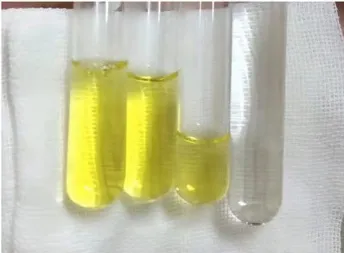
(B) The CSF aspired was yellowish and viscous compared with the clear water.
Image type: pathology (fish)